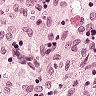
Metastatic tissue present: no